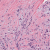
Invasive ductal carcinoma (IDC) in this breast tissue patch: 1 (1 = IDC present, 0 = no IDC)